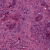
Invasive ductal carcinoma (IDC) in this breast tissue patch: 1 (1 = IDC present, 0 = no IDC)